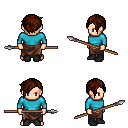
a pixel art fantasy rpg character, male body template, human, light skin, teal long-sleeve shirt, robe skirt, brown pixie cut hairstyle, black shoes, spear, four views (front, back, left, right), 2x2 character sprite sheet, small pixel art, hard edges, no anti-aliasing